Question:
I've pass the data from the Parse which the class name called 'Timetable' and the data will be get from the column name called 'Intake'. The picker view is able to get the data from it, however there're still a lot of data are still missing which not showing in the picker view. Does anyone know what problem is this?
***I've pointed the uipickerview delegate and datasource to self
The code will be shown below...
'''
var pickerString:NSMutableArray = []
override func viewDidLoad() {
super.viewDidLoad()
var query = PFQuery(className: "Timetable")
query.findObjectsInBackgroundWithBlock
{
(objects:[AnyObject]?, error:NSError?) -> Void in
if error == nil
{
for object in objects! as [AnyObject]
{
if !self.pickerString.containsObject(object["Intake"] as! String) {
self.pickerString.addObject(object["Intake"] as! String)
//to avoid the duplication of the same data in picker view
}
}
self.pvIntakeCode.reloadAllComponents()
}
else
{
NSLog("Error: %@ %@", error!, error!.userInfo!)
}
}
'''
And these is the data source and delegates function of picker view will shown below...
'''
func numberOfComponentsInPickerView(pickerView: UIPickerView) -> Int
{
return 1
}
// returns the # of rows in each component..
func pickerView(pickerView: UIPickerView, numberOfRowsInComponent component: Int) -> Int
{
return self.pickerString.count
}
func pickerView(pickerView: UIPickerView, titleForRow row: Int, forComponent component: Int) -> String!
{
return self.pickerString[row] as! String
}
'''
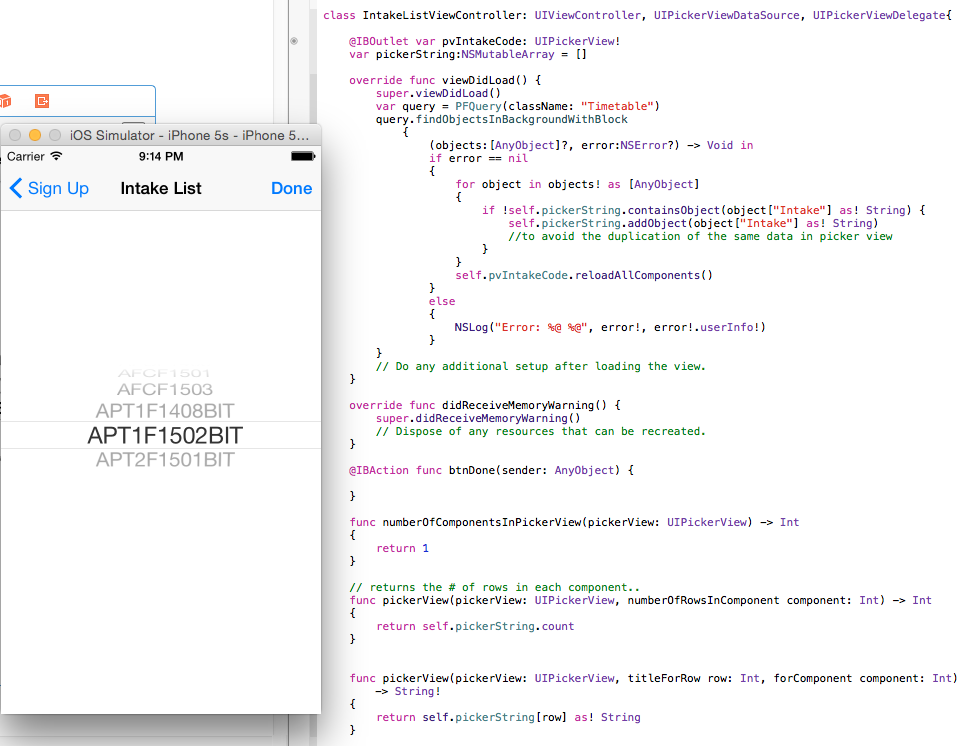
Answer: You can add this code to maximise the number of object into the array from Parse.
'''
var limit:NSInteger = 1000
var skip:NSInteger = 0
query.limit = limit
query.skip = skip
'''